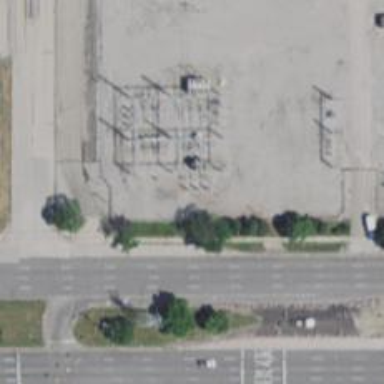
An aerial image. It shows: Power pole.